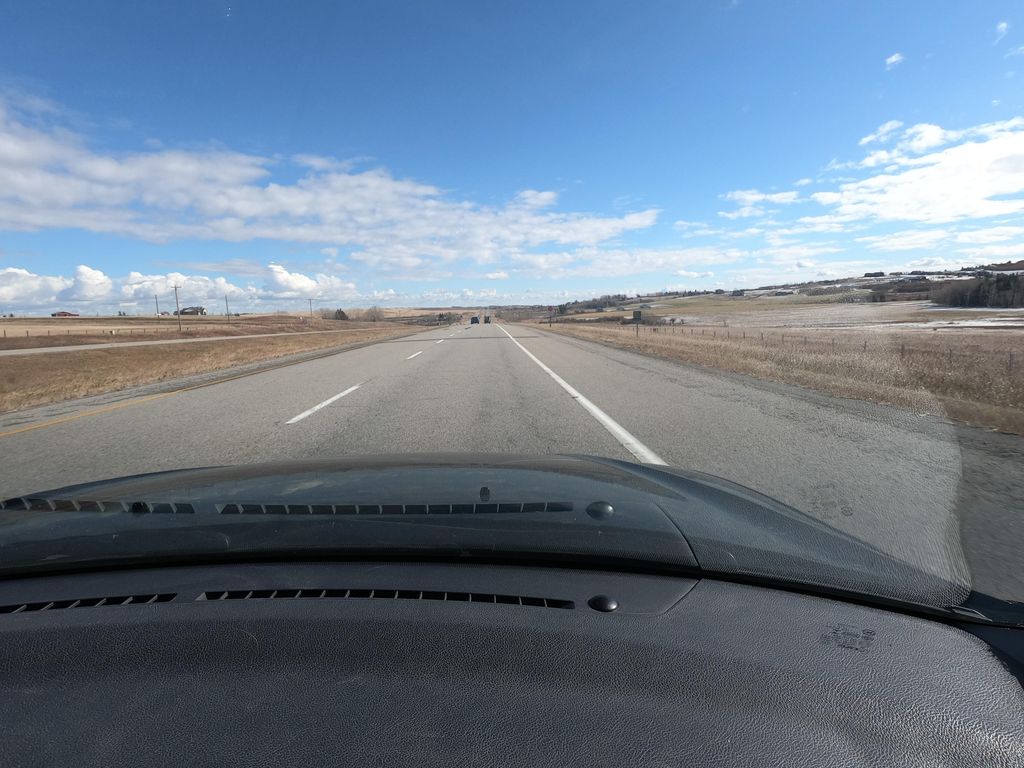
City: calgary